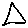
Label: triangle